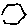
Label: hexagon